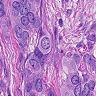
Metastatic tissue present: yes